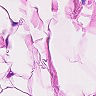
Metastatic tissue present: no